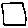
Label: square